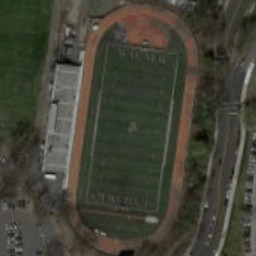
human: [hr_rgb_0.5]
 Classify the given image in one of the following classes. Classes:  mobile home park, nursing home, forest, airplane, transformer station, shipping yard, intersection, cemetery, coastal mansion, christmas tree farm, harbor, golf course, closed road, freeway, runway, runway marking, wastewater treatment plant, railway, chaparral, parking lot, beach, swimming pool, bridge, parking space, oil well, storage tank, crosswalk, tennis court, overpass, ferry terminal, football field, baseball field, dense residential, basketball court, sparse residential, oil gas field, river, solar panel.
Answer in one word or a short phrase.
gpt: football field